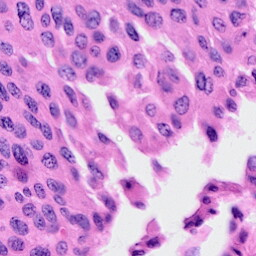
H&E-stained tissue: Cervix